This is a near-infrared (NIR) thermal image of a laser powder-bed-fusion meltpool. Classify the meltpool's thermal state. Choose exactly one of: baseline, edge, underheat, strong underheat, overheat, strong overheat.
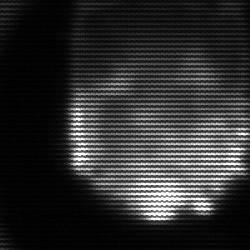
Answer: edge